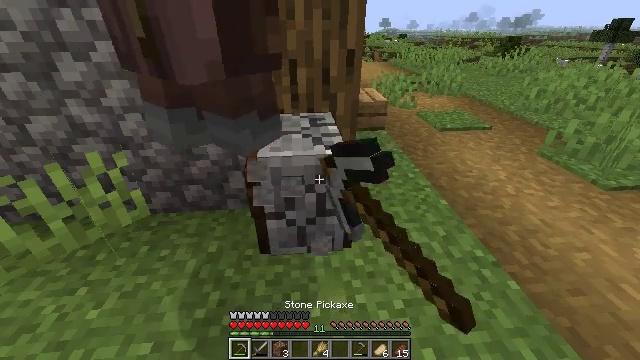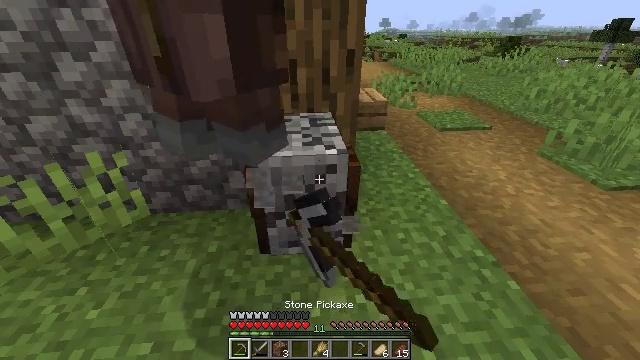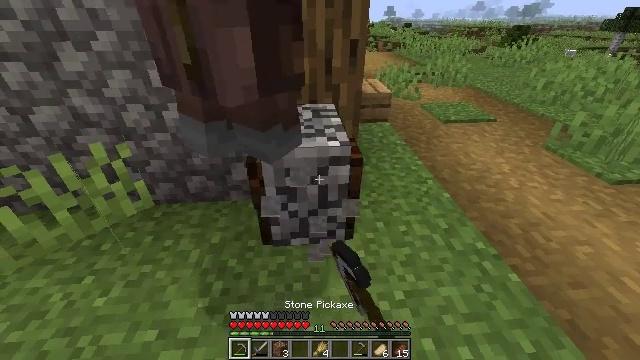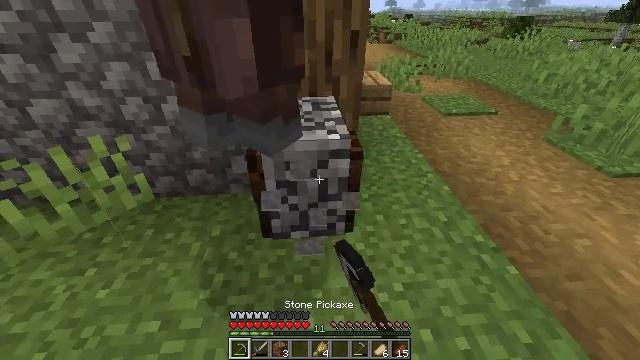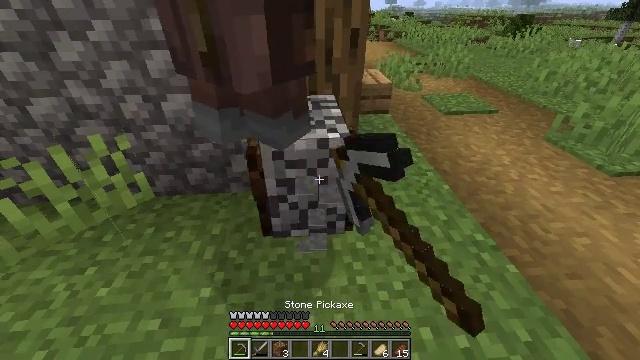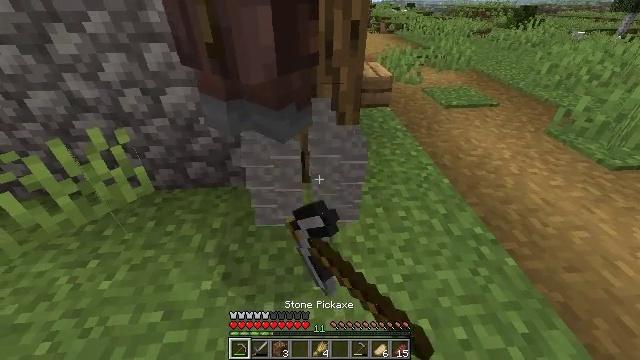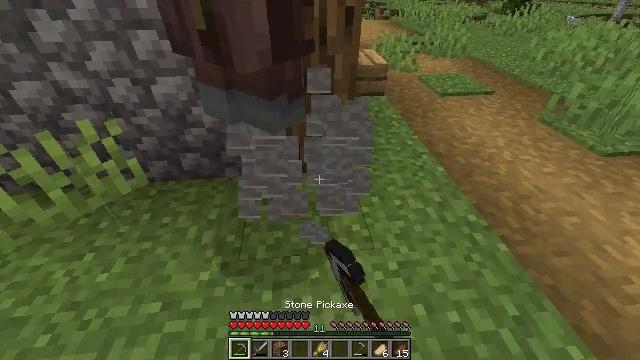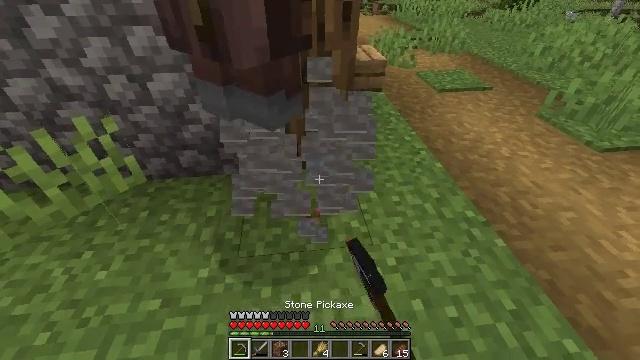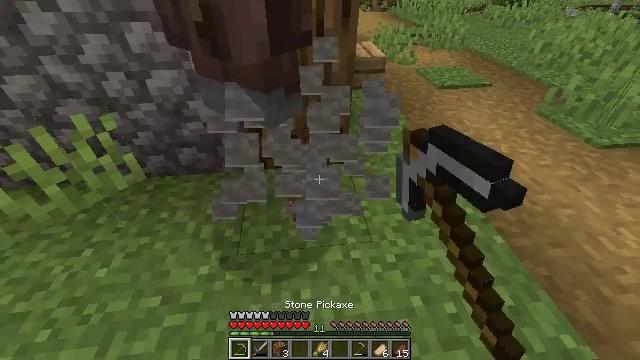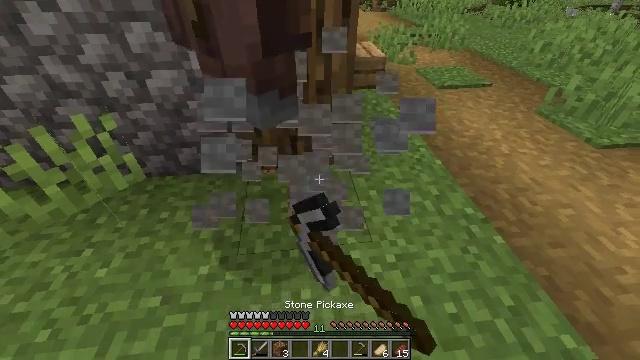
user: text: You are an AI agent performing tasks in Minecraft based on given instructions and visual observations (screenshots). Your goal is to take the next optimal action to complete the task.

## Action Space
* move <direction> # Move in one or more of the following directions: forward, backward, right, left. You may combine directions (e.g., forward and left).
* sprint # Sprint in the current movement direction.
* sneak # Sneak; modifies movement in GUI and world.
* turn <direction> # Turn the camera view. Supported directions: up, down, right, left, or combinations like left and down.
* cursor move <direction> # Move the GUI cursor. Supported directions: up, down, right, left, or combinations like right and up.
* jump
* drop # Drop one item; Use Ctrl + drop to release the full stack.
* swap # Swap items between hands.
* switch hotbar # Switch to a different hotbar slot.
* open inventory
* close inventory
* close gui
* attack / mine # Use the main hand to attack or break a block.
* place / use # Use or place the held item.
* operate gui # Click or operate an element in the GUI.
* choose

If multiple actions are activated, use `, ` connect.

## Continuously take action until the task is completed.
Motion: motion action
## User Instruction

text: Mine the grindstone block.
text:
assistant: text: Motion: attack / mine
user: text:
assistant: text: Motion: turn down, attack / mine
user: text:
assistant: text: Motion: turn down, attack / mine
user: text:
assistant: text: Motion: attack / mine
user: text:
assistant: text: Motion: turn down, attack / mine
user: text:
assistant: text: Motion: turn right and down, attack / mine
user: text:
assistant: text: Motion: attack / mine
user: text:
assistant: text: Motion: attack / mine
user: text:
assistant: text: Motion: attack / mine
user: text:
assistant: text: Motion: no_op